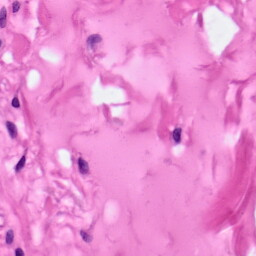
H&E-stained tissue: Pancreatic